Question: I would like to send some data with POST to my grails application.
I have got a really easy domain:
'''
class Step {
String name;
Long taskId = -1;
static constraints = {
}
}
'''
I implemented service for it:
'''
@Path('/api/step')
class StepResource {
@POST
@Consumes(['application/json'])
String create(Step dto) {
// dto.save()
}
}
'''
I added plugin to Google Chrome to test it - POSTMAN and try to POST.
The result is:

The grails console prints:
'''
| Error 2013-06-08 23:30:25,574 [http-bio-8080-exec-3] ERROR container.ContainerRequest - A message body reader for Java class java.lang.Object, and Java type class java.lang.Object, and MIME media type application/json was not found.
The registered message body readers compatible with the MIME media type are:
application/json ->
com.sun.jersey.json.impl.provider.entity.JSONJAXBElementProvider$App
com.sun.jersey.json.impl.provider.entity.JSONRootElementProvider$App
com.sun.jersey.json.impl.provider.entity.JSONListElementProvider$App
*/* ->
com.sun.jersey.core.impl.provider.entity.FormProvider
com.sun.jersey.core.impl.provider.entity.StringProvider
com.sun.jersey.core.impl.provider.entity.ByteArrayProvider
com.sun.jersey.core.impl.provider.entity.FileProvider
com.sun.jersey.core.impl.provider.entity.InputStreamProvider
com.sun.jersey.core.impl.provider.entity.DataSourceProvider
com.sun.jersey.core.impl.provider.entity.XMLJAXBElementProvider$General
com.sun.jersey.core.impl.provider.entity.ReaderProvider
com.sun.jersey.core.impl.provider.entity.DocumentProvider
com.sun.jersey.core.impl.provider.entity.SourceProvider$StreamSourceReader
com.sun.jersey.core.impl.provider.entity.SourceProvider$SAXSourceReader
com.sun.jersey.core.impl.provider.entity.SourceProvider$DOMSourceReader
com.sun.jersey.json.impl.provider.entity.JSONJAXBElementProvider$General
com.sun.jersey.core.impl.provider.entity.XMLRootElementProvider$General
com.sun.jersey.core.impl.provider.entity.XMLListElementProvider$General
com.sun.jersey.core.impl.provider.entity.XMLRootObjectProvider$General
com.sun.jersey.core.impl.provider.entity.EntityHolderReader
com.sun.jersey.json.impl.provider.entity.JSONRootElementProvider$General
com.sun.jersey.json.impl.provider.entity.JSONListElementProvider$General
'''
Could you give me any solution ?
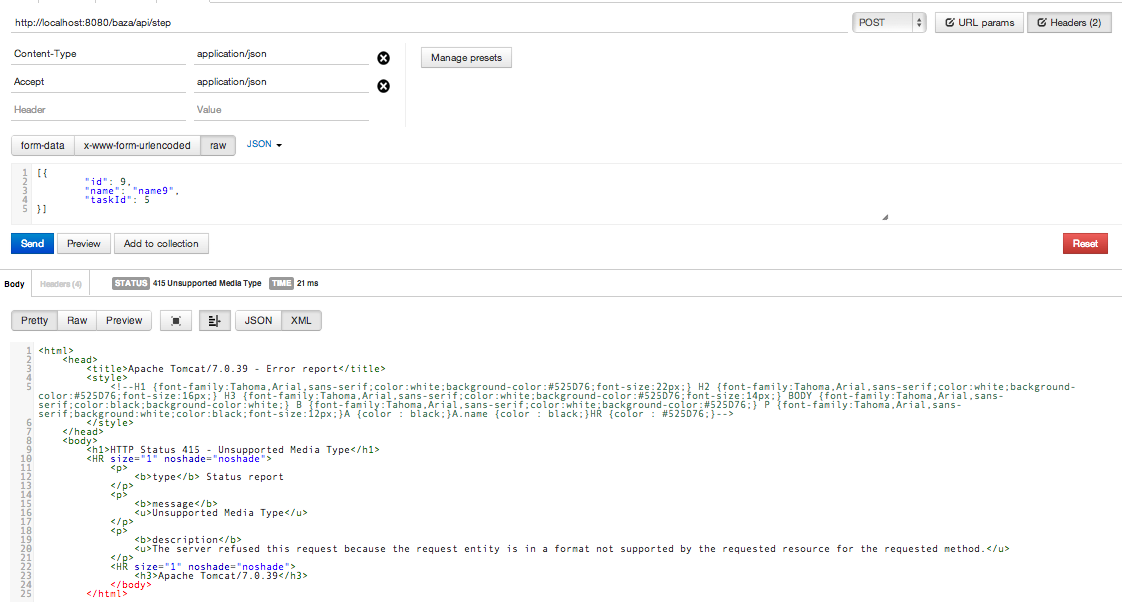
Answer: I am not sure you should print it..
just declare the string
Also change the method type to String
Also go over the documentation. It's the easiest approach
<URL>